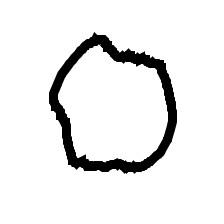
Shape: circle